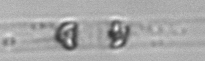
Label: Dactyliosolen_blavyanus